Question: I want to make a not-so-common redirection on IIS and I'm not too sure this is possible.
In my case I want to do something like that:
<URL>
Since there is nothing in common between the 2 parameters (only a file mapping the old URL and the new one) I was planning to create manual redirection rules for each entries to be redirected.
However my first simple tests showed by that it doesn't seem to work.

Is what I'm trying to achieve even possible? If it is, what am I doing wrong?
Thanks in advance.
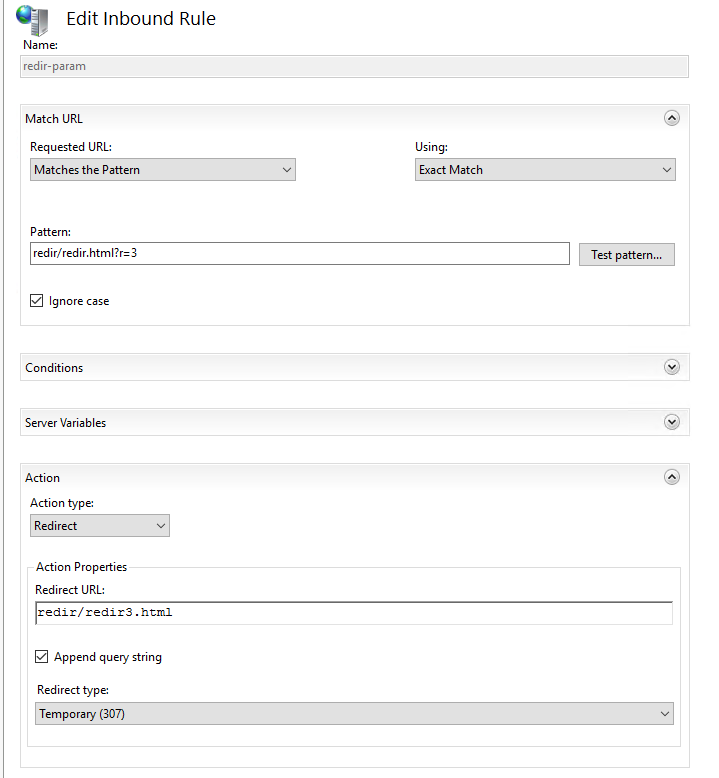
Answer: According to your description, if you want to modify the querystring by using url rewrite, I suggest you could try to use below rule:
'''
<rule name="MatchQueryString" stopProcessing="true">
<match url=".*" />
<conditions>
<add input="{QUERY_STRING}" pattern="id=123" />
</conditions>
<action type="Redirect" url="/app2/stuff?id2=456" appendQueryString="false" />
</rule>
'''